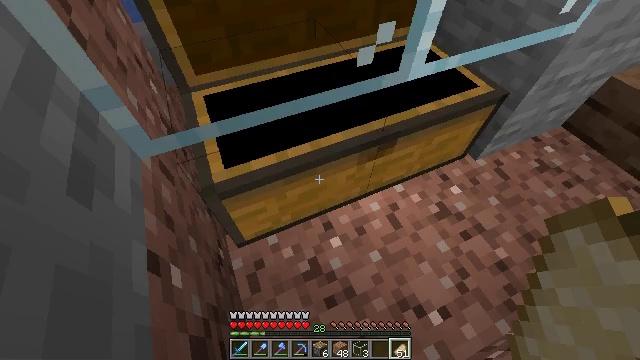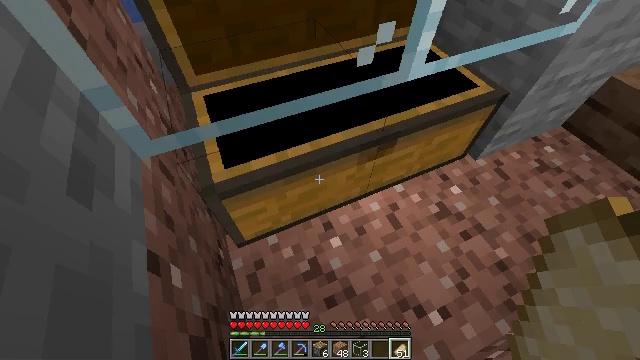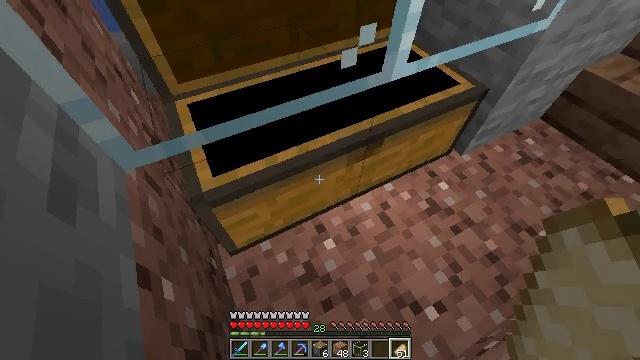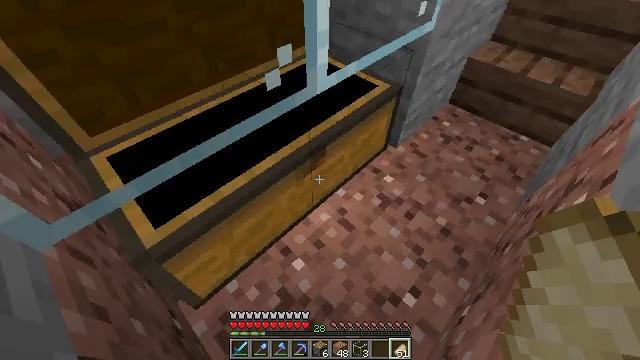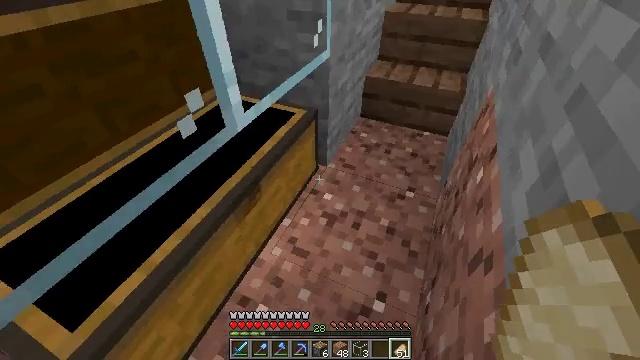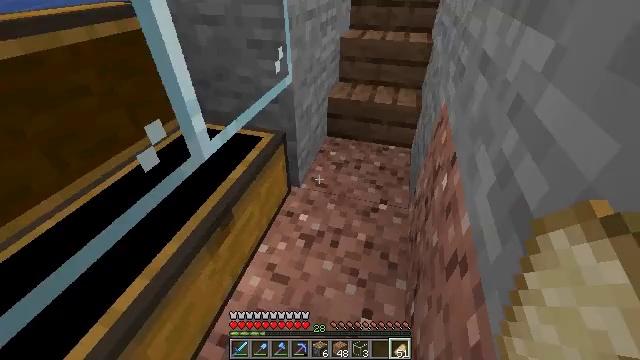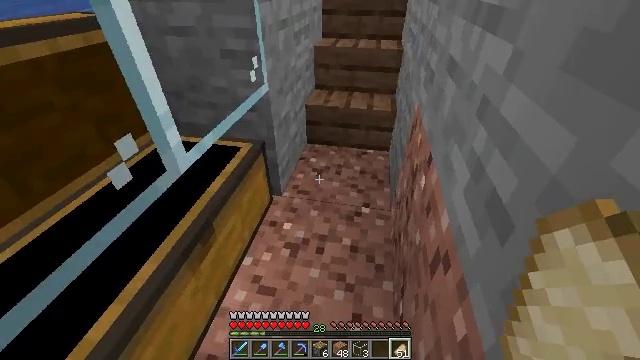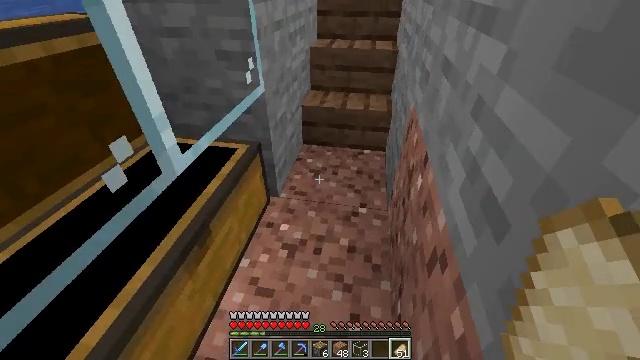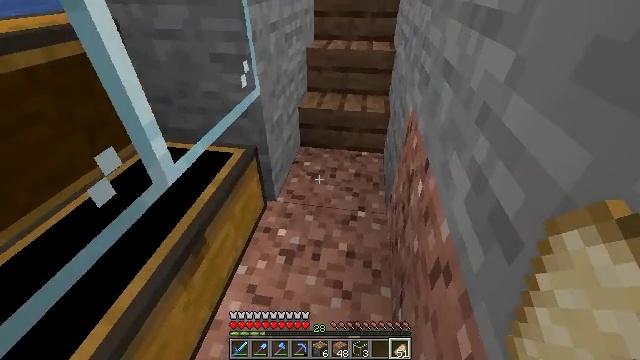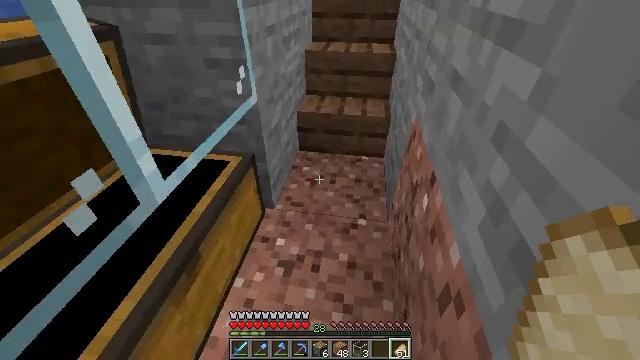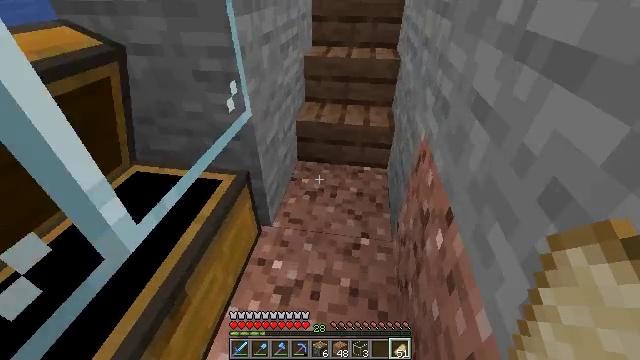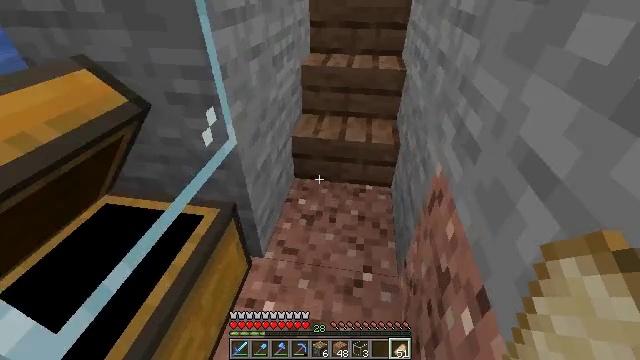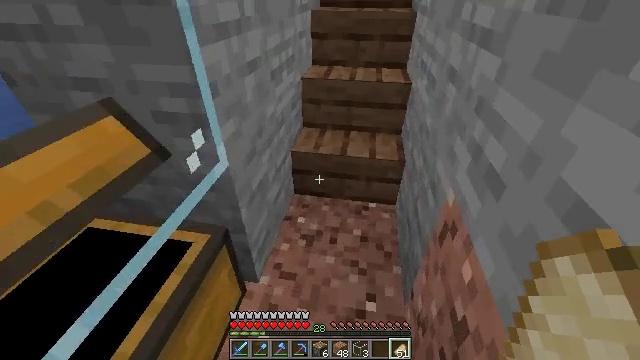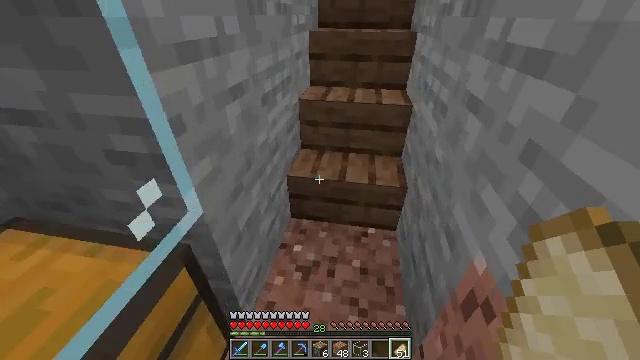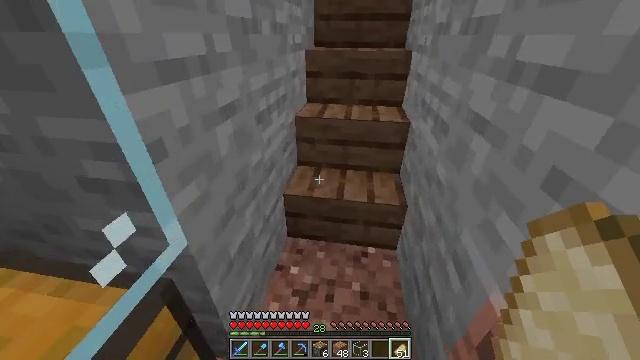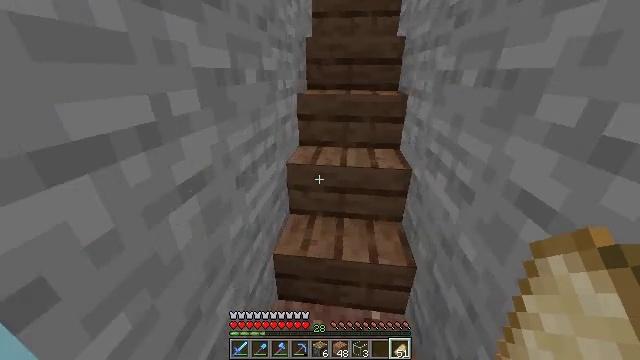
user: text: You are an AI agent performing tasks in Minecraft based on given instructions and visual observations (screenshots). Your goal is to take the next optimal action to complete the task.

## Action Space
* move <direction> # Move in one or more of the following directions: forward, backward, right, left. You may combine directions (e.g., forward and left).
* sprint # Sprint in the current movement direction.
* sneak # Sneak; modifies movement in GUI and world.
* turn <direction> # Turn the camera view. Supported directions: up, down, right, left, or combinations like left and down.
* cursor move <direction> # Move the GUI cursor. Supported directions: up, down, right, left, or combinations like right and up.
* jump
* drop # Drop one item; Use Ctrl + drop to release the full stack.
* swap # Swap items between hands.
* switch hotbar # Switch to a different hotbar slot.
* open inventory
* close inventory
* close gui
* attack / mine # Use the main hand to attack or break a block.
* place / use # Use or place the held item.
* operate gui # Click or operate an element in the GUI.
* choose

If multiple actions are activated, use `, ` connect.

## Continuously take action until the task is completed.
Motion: motion action
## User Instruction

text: Utilize a crafting table to create redstone.
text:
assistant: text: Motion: no_op
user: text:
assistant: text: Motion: turn right
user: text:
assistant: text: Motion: turn right and up
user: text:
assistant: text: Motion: turn right and up
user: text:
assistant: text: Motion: turn right and up
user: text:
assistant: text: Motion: turn right and up
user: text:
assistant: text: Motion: no_op
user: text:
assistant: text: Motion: move forward
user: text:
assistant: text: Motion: move forward
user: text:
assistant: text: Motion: move forward
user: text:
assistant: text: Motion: move forward
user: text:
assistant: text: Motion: move forward, sprint, turn up
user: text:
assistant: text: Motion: move forward, sprint, turn up
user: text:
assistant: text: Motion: move forward, sprint, turn up
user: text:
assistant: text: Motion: move forward, sprint, turn right and up
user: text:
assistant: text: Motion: move forward, sprint, turn right and up
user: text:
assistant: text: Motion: move forward, turn up
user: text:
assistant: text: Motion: move forward, sprint, turn up
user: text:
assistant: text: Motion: move forward, sprint, turn up
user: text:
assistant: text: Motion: move forward, sprint, turn up
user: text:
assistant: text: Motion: move forward, sprint, turn up
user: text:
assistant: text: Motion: move forward, turn up
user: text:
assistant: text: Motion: move forward, sprint
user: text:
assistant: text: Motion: move forward, sprint
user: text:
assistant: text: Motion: move forward, sprint
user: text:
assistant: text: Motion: move forward, sprint
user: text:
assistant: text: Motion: move forward
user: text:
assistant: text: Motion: move forward
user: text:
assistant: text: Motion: move forward, sprint, turn right and down
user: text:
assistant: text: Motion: move forward, sprint, turn right and down